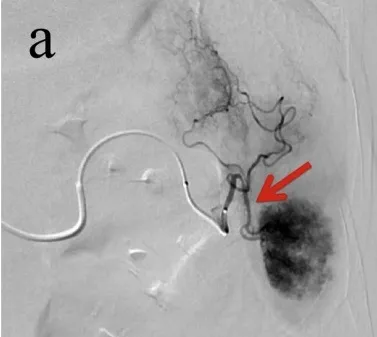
Images from the partial splenic embolization performed by trans-catheter embolization of the inferior branch of the splenic artery. (a) Pre-embolization.
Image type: radiology (x_ray)